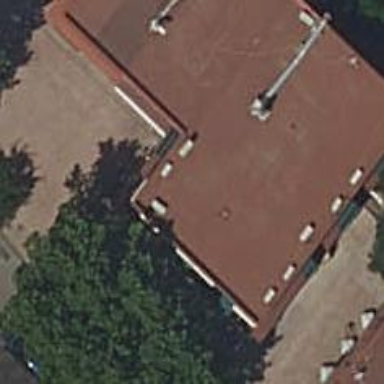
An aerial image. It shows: Restaurant.